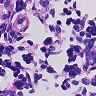
Metastatic tissue present: no